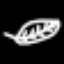
Label: leaf